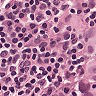
Metastatic tissue present: no